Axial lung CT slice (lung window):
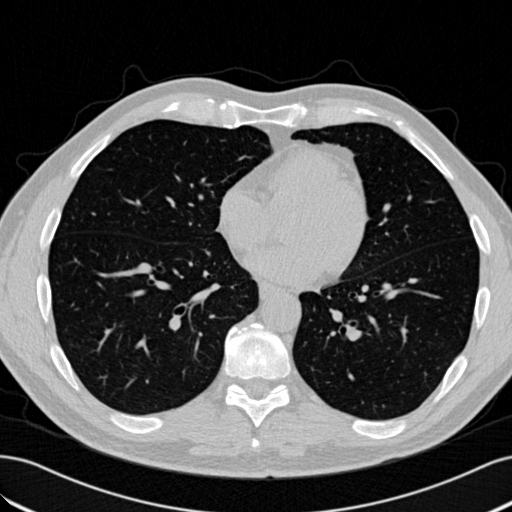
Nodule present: no